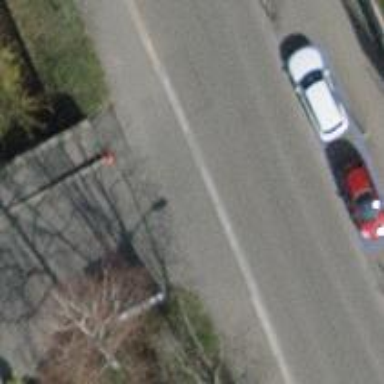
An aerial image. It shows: Unmarked crossing with traffic calming table on the road.